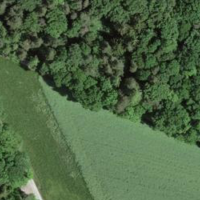
EUNIS habitat code: 44
Species observed at this site:
Prunus spinosa
Melittis melissophyllum
Prunus avium